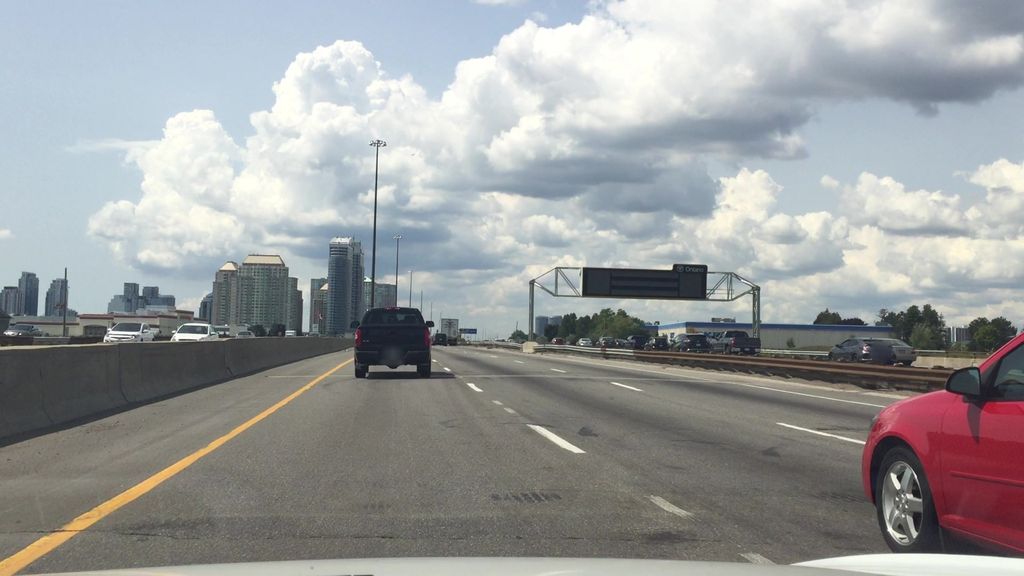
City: toronto